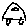
Label: car